Current action and preconditions to check: trajectory_clear

Your task: For each precondition in the list above, predict whether it will hold at this action.

Consider the current scene as observed from the mobile robot's camera, and analyze the predicted future states of all dynamic agents (e.g., people, animals, vehicles, or any moving entities) within the NEXT SECOND.

IMPORTANT: Only answer "very likely" if you are absolutely certain—based on strong, clear evidence—that a dynamic agent will violate the precondition in the predicted future state. Do NOT answer "very likely" for unlikely, ambiguous, or low-probability risks.

Ask yourself for each precondition: Is there a high probability, with clear and convincing evidence, that the predicted future states of any dynamic agent will interfere with the predicted future state of the currently executing action within the NEXT SECOND, causing that precondition to fail?

Assess the risk level based on these predictions. Use "likely" or "very likely" if motions create a clear risk of interference.

Use "neutral" or "improbable" if agents are nearby but their predicted paths are clearly diverging or non-conflicting.

Failure Risk Categories: "very improbable", "improbable", "neutral", "likely", "very likely"

Answer Format: Output ONLY the probability_of_failure value from these categories: "very improbable", "improbable", "neutral", "likely", "very likely"

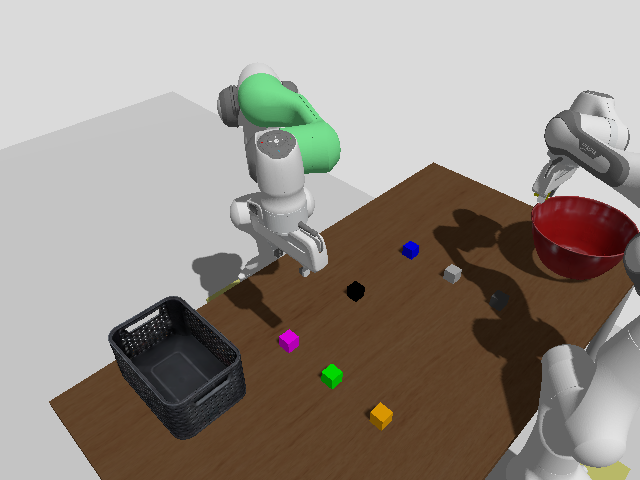

Answer: very improbable